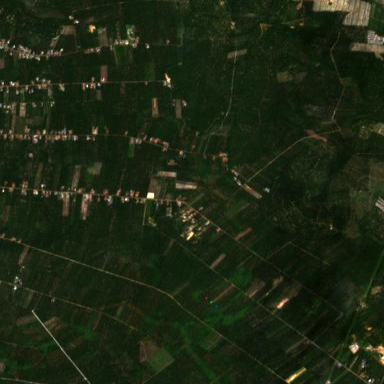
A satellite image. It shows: Rubber tree orchard with mature trees.